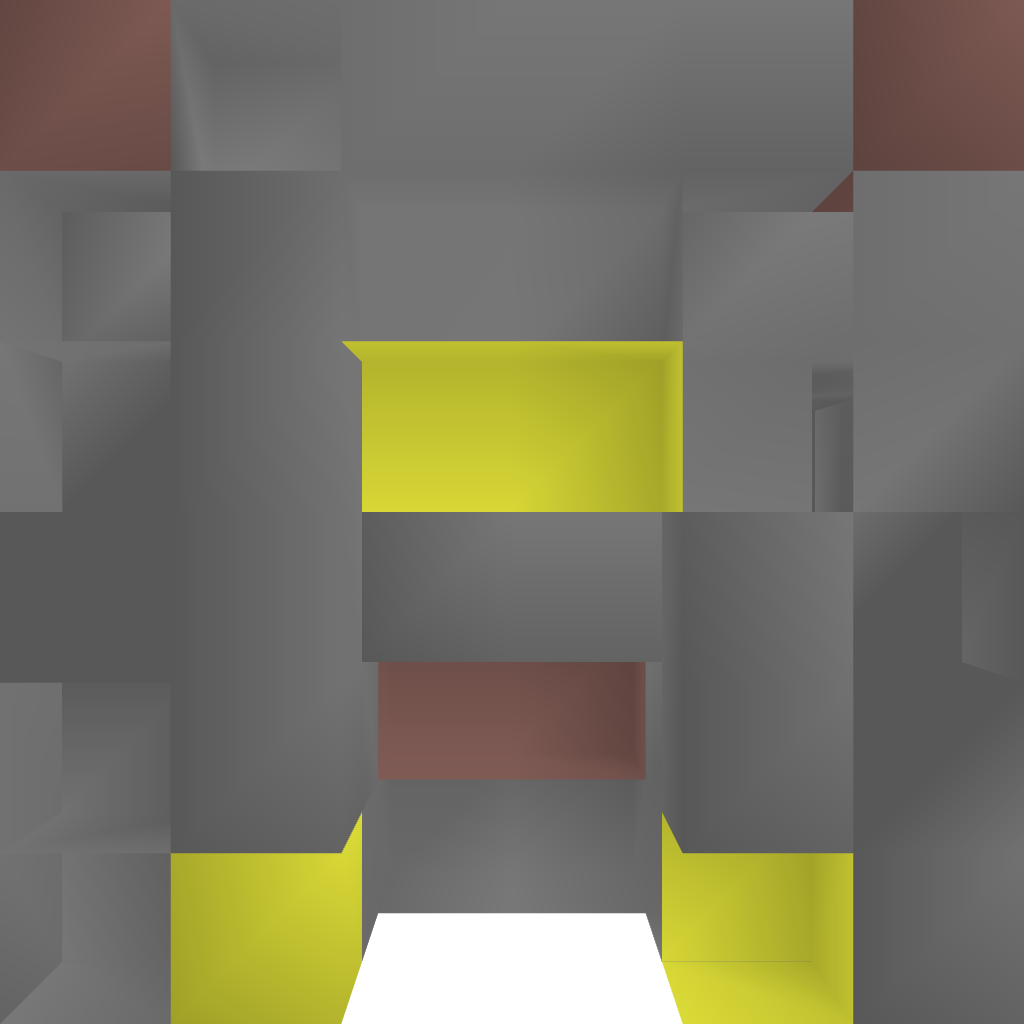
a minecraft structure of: Horse Door bad low quality